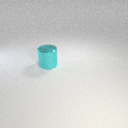
large cyan metal cylinder